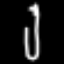
Label: fork